Question: Recently I booked reservation in one hotel and received email with confirmation.
The surprise was to see in my gmail inbox special 'button' in the email record (see screenshot, "Modify reservation" button).
I believe that are some options for email which gmail handles in special way.
How to customize email to display such headers?
Thank you very much for any help!

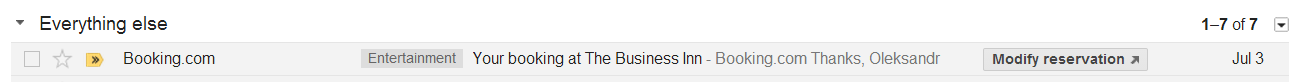
Answer: Google have developed something called <URL> for Gmail, which seem to be what you were trying to find out. From the link page above:
> enable users to interact with your product or service right inside Gmail.For instance, when a user receives an invitation to an event, she may be presented the option to RSVP interactively to the event from right inside the invitation. When she receives a notification that a magazine subscription is about to expire, she may be presented the option to renew it right from the notification.
Actions can be declared in two ways:
- <URL>
The latter, , sounds like what you were looking for.